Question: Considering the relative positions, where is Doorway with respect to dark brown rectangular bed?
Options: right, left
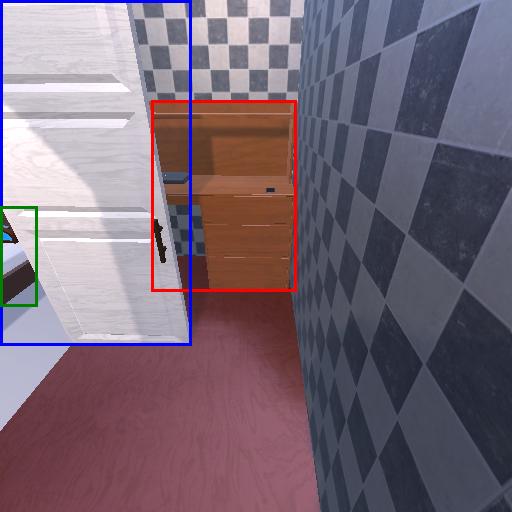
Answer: right